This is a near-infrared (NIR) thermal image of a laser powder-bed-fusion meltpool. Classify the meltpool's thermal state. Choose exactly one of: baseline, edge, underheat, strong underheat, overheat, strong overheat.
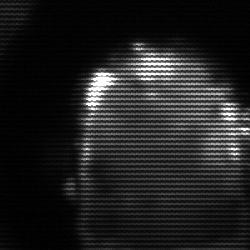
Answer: baseline